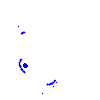
Particle: electron